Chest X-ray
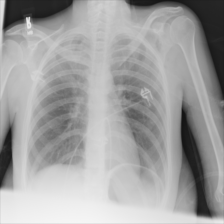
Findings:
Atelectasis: negative
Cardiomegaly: negative
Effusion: negative
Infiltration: negative
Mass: negative
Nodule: negative
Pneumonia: negative
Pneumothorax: negative
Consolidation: negative
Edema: negative
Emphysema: positive
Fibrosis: negative
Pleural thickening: negative
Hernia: negative